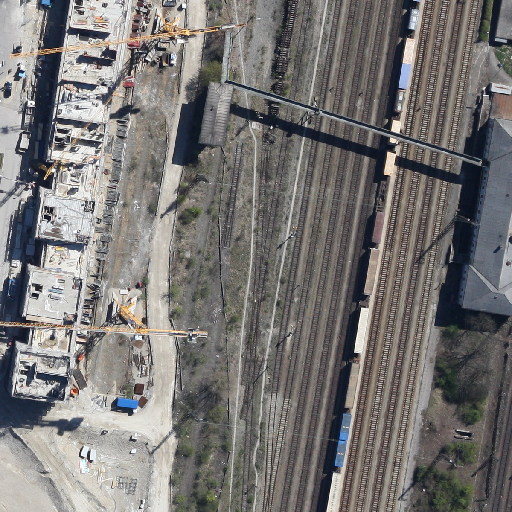
Referring expression: truck driving on the road